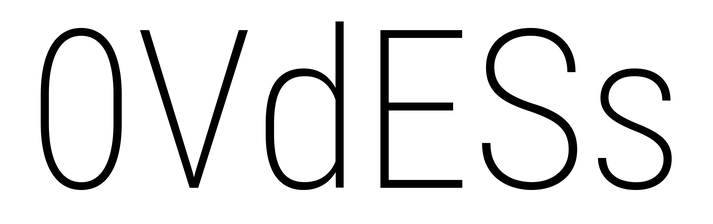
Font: Roboto_Condensed_ExtraLight